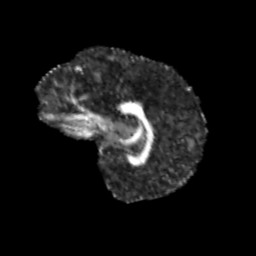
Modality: FA
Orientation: sagittal
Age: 11
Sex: female
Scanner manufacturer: siemens
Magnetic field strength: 3 T
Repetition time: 3.8 s
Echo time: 0.07 s